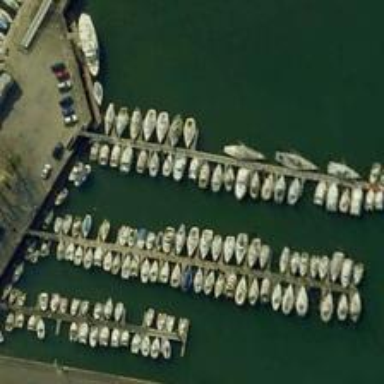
The harbour is surrounded by a lot of houses .